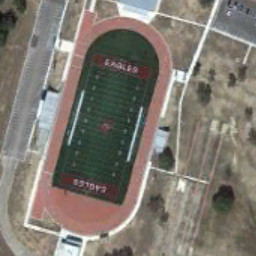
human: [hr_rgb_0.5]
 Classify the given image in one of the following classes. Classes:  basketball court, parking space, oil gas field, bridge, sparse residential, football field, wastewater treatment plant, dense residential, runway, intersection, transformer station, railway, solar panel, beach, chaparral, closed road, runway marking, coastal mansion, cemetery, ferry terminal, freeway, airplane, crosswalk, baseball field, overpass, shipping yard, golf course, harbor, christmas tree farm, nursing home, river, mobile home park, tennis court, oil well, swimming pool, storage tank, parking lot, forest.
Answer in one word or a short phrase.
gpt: football field